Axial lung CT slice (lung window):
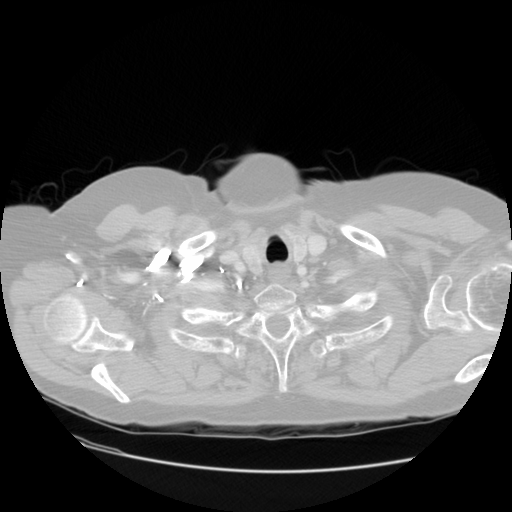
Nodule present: no